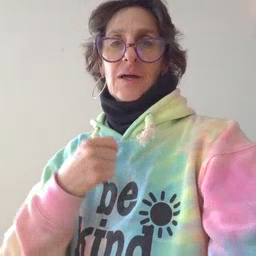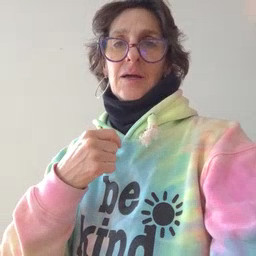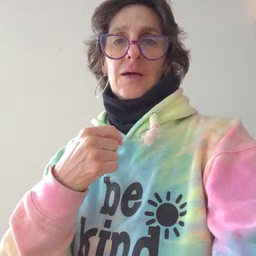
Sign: high